Question: The image below shows a part of my Login form . The program works fine and I am able to login when I press the Enter Button. But I want to Login when I press My Enter Button (Return Button) on my Keyboard. How can I do this ?

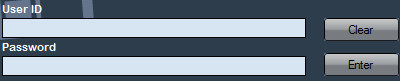
Answer: In the properties of the form set the 'Accept button property'to the Enter button which will gives your desired.